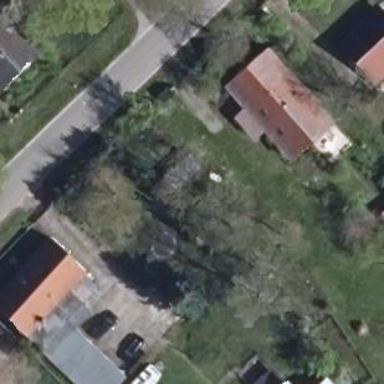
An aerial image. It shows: Garage.